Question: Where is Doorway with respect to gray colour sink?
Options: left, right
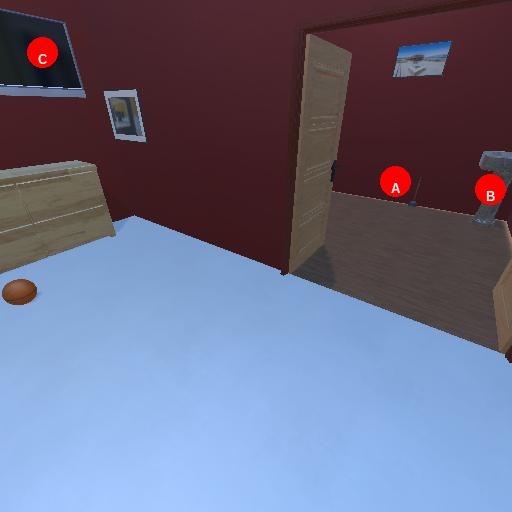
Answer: left